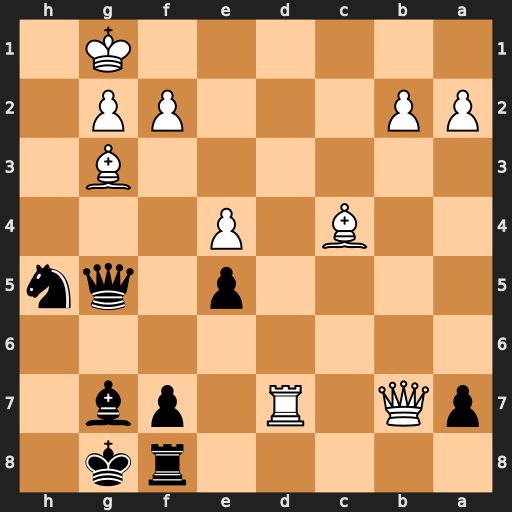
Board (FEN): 5rk1/pQ1R1pb1/8/4p1qn/2B1P3/6B1/PP3PP1/6K1
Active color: b
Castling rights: -
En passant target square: -
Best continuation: Qc1+ Kh2 Qxc4